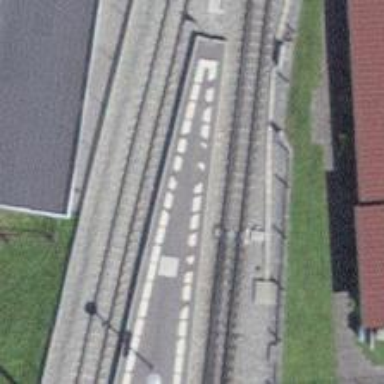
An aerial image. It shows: Narrow-gauge railway track electrified by contact line.